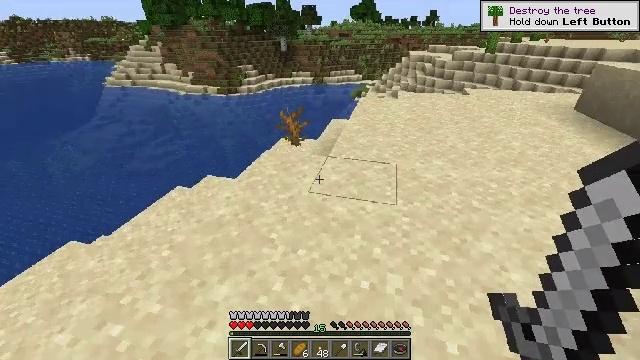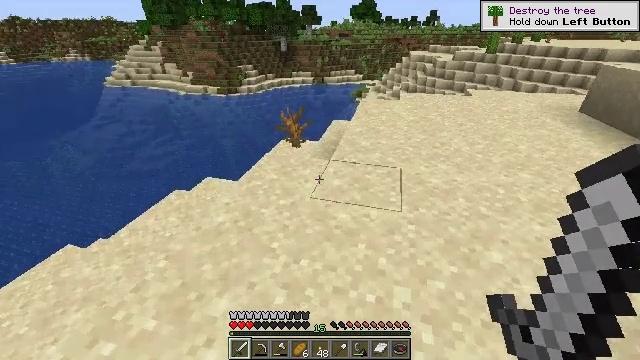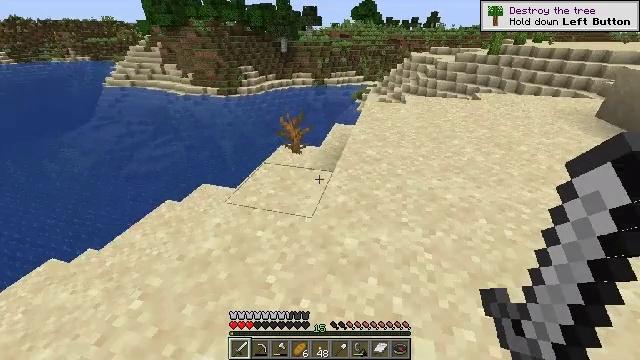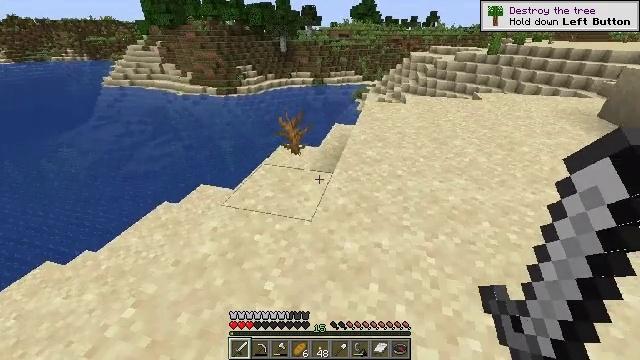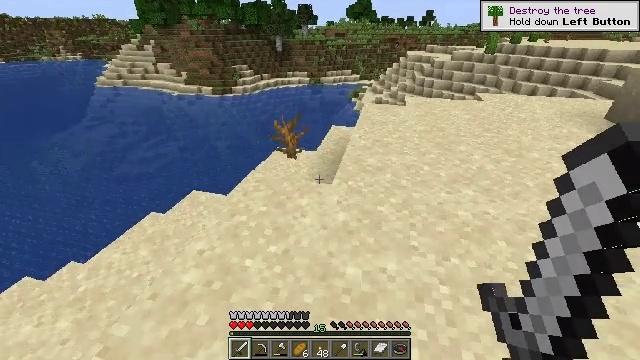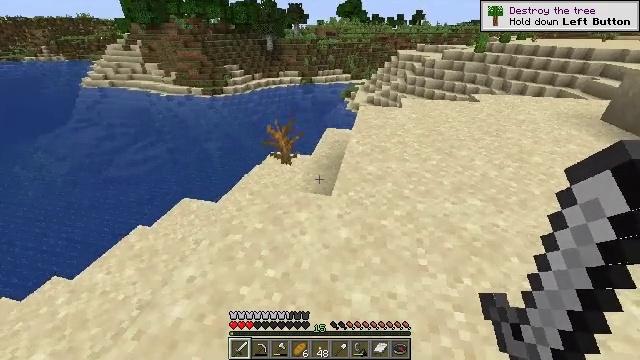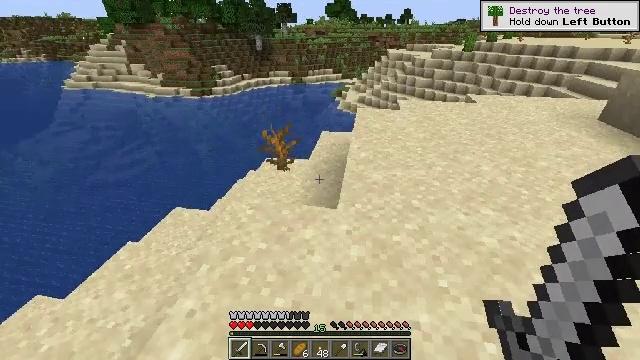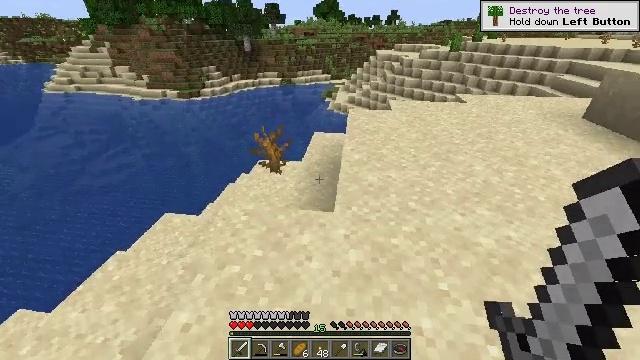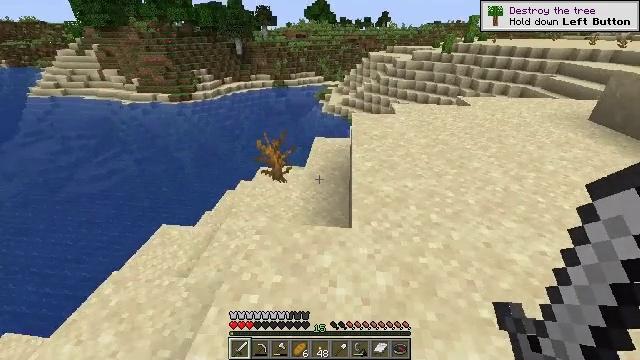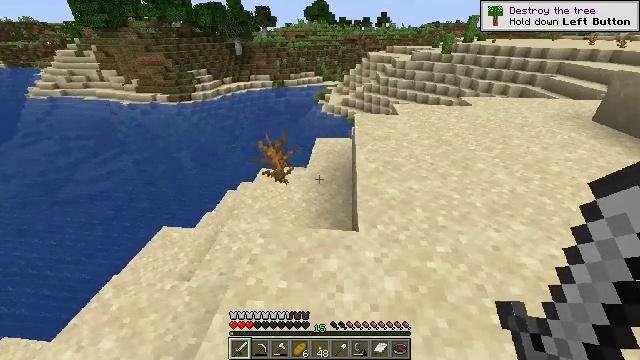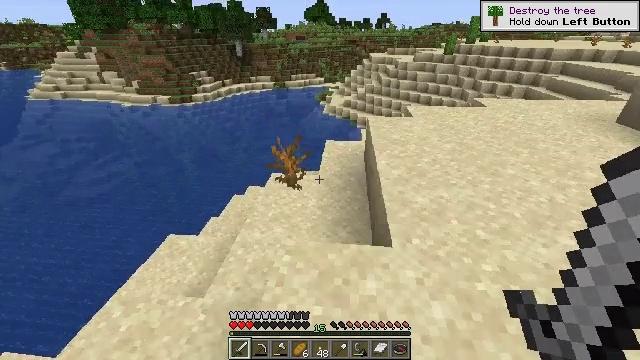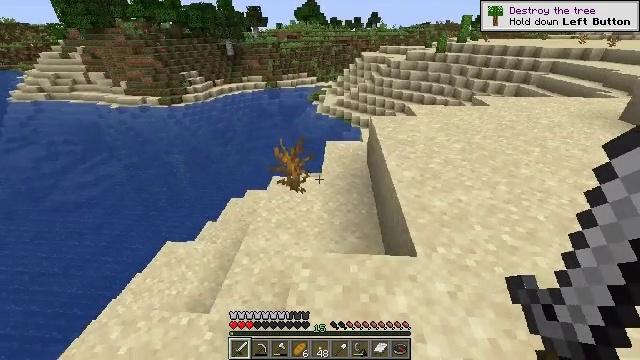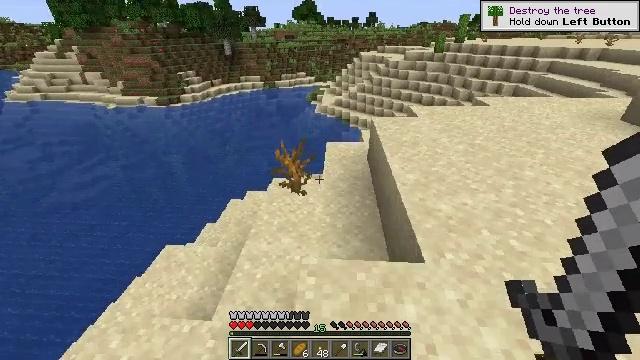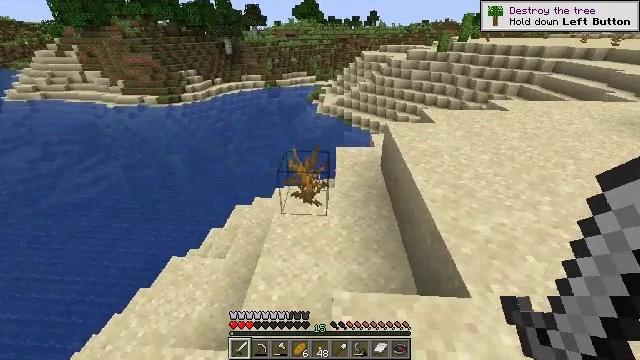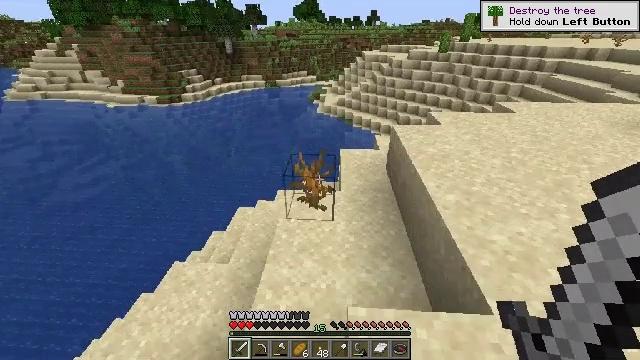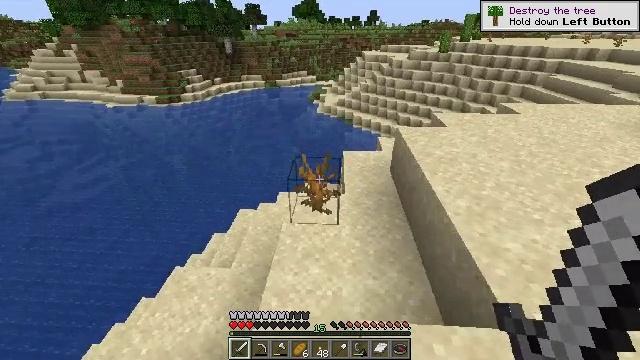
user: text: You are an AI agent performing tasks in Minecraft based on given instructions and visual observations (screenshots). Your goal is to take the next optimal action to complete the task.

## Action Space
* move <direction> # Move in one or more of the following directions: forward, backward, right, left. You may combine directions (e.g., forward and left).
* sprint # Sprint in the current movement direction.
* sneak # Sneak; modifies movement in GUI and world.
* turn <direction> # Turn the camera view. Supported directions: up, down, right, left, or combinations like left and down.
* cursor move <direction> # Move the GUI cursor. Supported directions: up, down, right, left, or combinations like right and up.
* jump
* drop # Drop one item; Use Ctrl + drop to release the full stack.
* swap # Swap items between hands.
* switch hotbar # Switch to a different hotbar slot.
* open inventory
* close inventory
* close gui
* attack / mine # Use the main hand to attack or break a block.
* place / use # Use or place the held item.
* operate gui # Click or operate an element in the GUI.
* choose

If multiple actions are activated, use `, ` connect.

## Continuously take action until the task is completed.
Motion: motion action
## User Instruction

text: Break the dead bush for sticks.
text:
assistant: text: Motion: move forward
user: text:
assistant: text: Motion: move forward
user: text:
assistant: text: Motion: move forward
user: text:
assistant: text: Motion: move forward
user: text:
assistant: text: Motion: move forward and move left, turn right
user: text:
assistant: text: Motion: move forward and move left, turn right
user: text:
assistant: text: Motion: move forward and move left, turn right
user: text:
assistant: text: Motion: move forward and move left, turn right
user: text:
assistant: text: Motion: move forward and move left
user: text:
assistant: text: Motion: move forward and move left
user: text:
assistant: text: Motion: move forward and move left, turn right
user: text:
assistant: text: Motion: move forward and move left
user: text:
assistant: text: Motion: move forward and move left
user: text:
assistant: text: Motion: move forward and move left
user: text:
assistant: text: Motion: move forward and move left
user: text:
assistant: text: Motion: move forward, turn right
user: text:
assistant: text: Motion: move forward, turn right
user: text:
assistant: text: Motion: move forward
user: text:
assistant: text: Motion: move forward, attack / mine
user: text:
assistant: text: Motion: move forward, turn right, attack / mine
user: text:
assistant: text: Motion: move forward, turn right, attack / mine
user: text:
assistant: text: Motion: move forward
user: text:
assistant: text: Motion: move forward
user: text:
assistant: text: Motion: move forward
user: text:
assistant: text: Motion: move forward
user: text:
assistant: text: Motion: move forward
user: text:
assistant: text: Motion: move forward
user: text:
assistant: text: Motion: move forward
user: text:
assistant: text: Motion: move forward, turn right and up
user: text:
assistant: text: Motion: move forward, turn right and up